Question: I want to build an app like Jenkins terminal:

And I use Java 'Runtime.getRuntime().exec(command)' to execute the command, find out that the output is incomplete.
textshell.sh:
'''
# textshell.sh
echo "wwwwwww";
sleep 2
ls
'''
For example:
When I execute textshell.sh in my mac terminal'sh -x testshell.sh', output :
'''
+ echo wwwwwww
wwwwwww
+ sleep 2
+ ls
testshell.sh
'''
but when I execute by java 'Java Runtime.getRuntime().exec("sh -x testshell.sh")', output:
'''
wwwwwww
testshell.sh
'''
the shell args '-x' seems useless
How can I fix it?
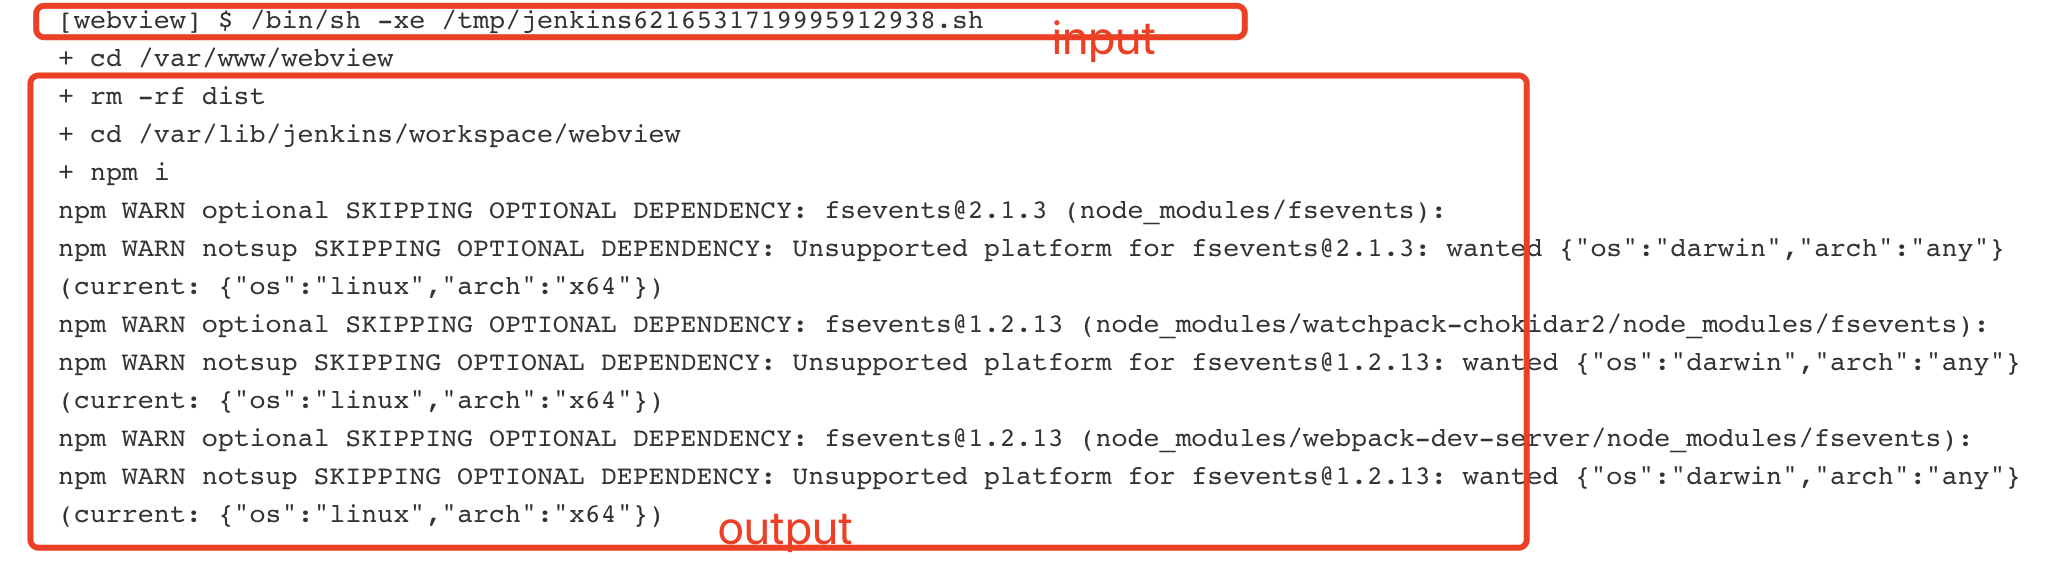
Answer: As @Joachim Sauer points out you are not reading STDERR so miss the lines of echo output from the 'set -x' output. Adjust your code to access the 'process.getErrorStream()' as well.
Alternatively you can switch to 'ProcessBuilder' if wanting to read the error stream merged with the output:
'''
String[]cmd = new String[]{"sh", "-x", "testshell.sh"}
ProcessBuilder pb = new ProcessBuilder(cmd);
// THIS MERGES STDERR>STDOUT:
pb.redirectErrorStream(true);
// EITHER send all output to a file here:
Path stdout = Path.of("mergedio.txt");
pb.redirectOutput(stdout.toFile());
Process p = pb.start();
// OR consume your STDOUT p.getInputStream() here as before:
int rc = p.waitFor();
System.out.println("STDOUT: ""+Files.readString(stdout)+'"');
'''